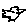
Label: bird